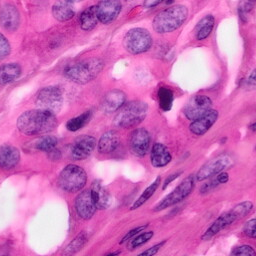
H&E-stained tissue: Pancreatic